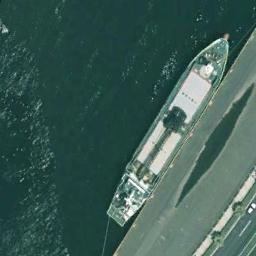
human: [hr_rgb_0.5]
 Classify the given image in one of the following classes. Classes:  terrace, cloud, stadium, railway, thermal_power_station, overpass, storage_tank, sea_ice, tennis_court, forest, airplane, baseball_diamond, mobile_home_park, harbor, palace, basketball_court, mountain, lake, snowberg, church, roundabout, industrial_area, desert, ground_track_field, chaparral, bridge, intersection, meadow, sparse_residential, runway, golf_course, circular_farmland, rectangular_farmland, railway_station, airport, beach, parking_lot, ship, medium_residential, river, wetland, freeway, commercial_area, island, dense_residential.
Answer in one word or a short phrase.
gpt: ship